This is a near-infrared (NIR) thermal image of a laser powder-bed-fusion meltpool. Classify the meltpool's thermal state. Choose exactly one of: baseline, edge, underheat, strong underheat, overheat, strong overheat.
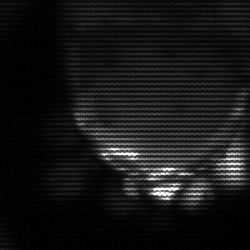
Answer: edge